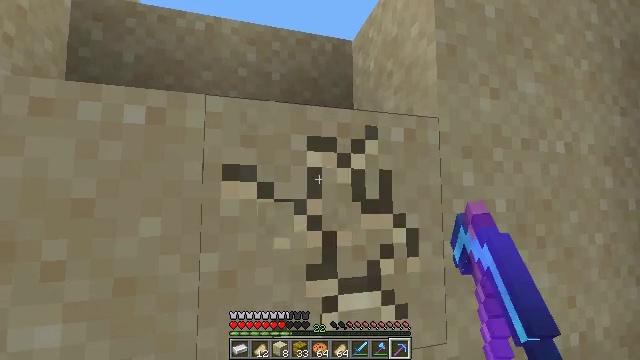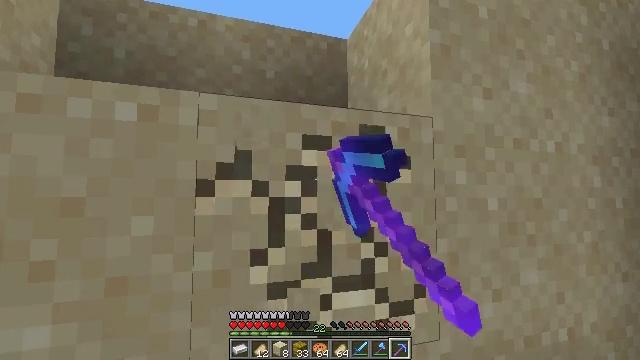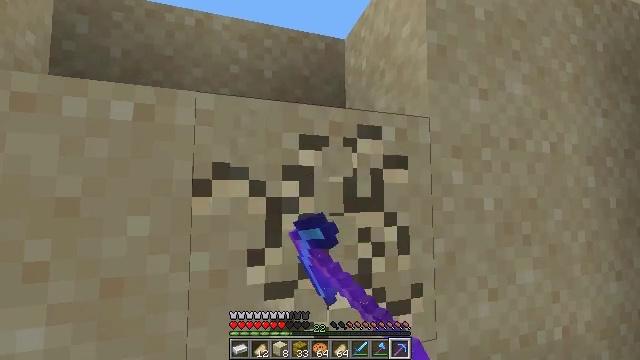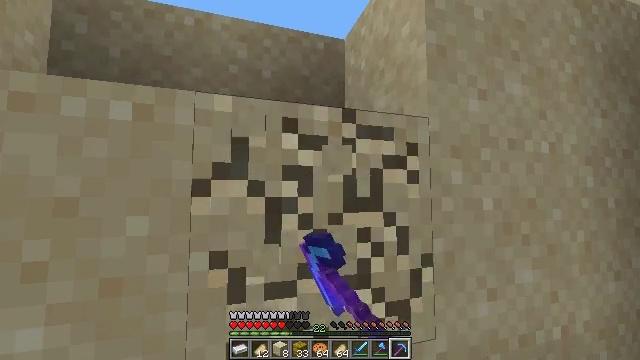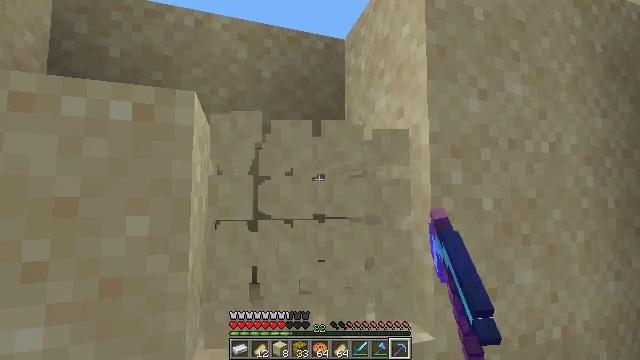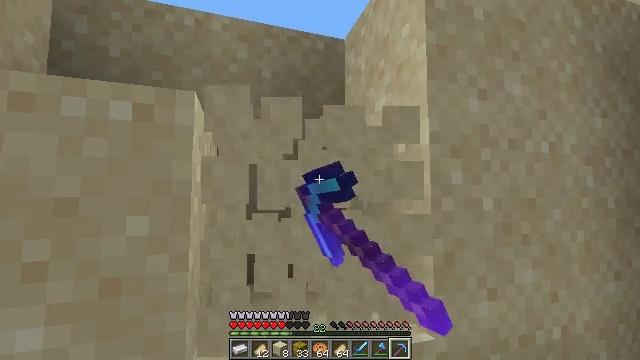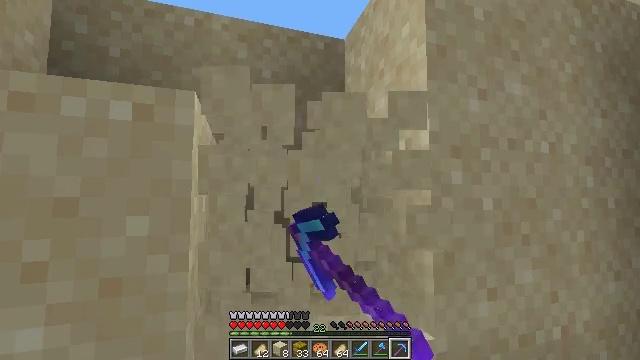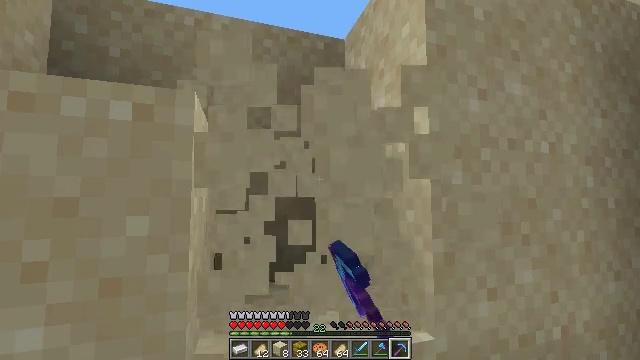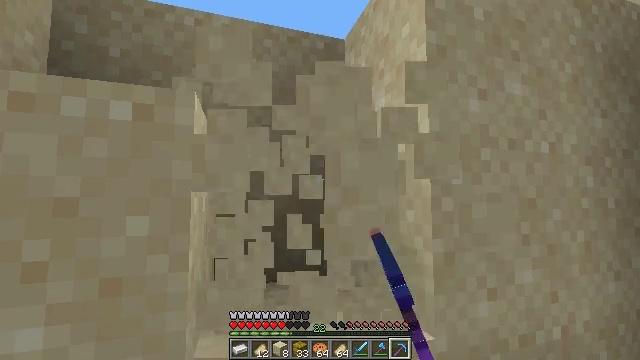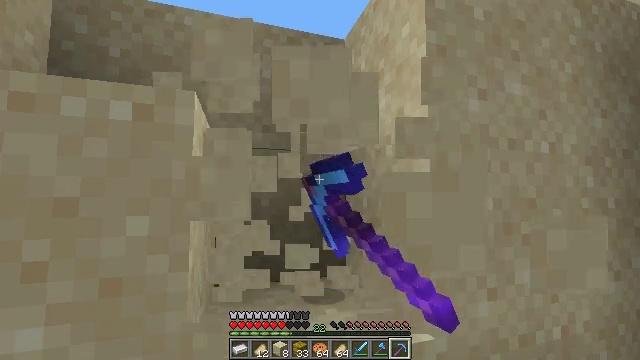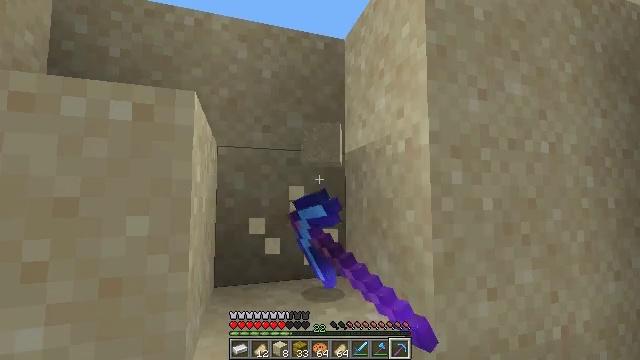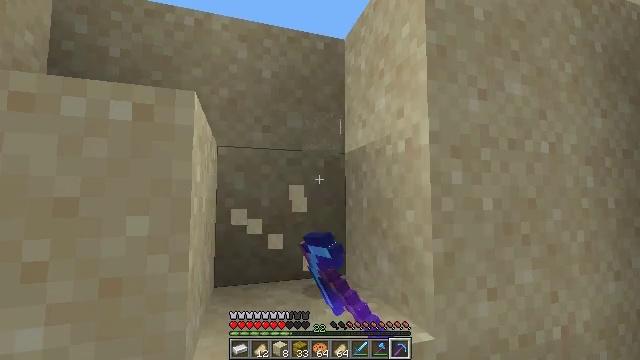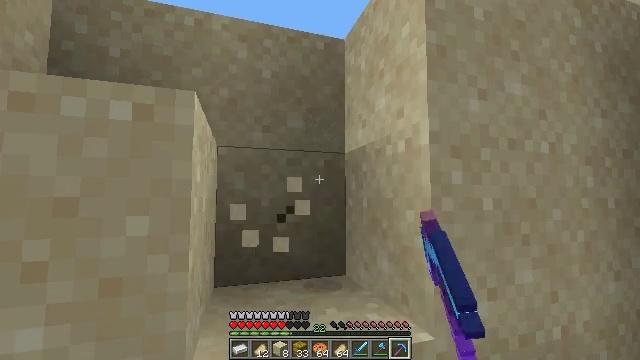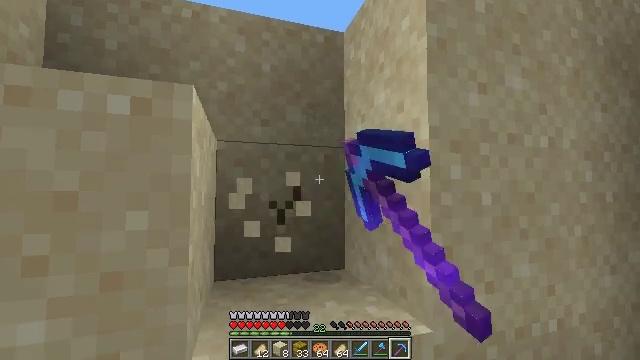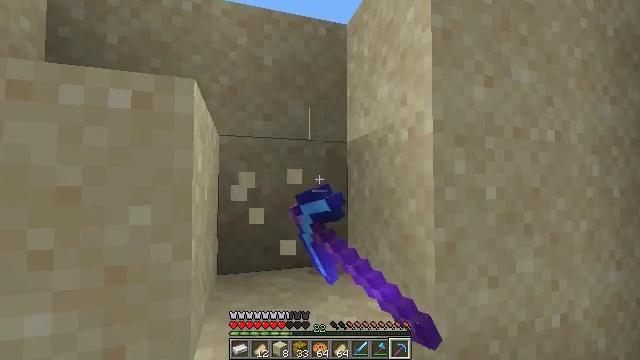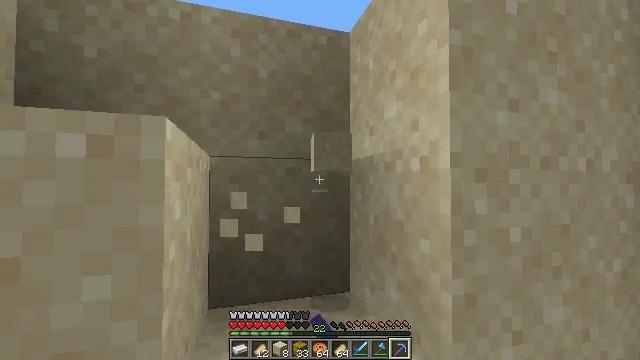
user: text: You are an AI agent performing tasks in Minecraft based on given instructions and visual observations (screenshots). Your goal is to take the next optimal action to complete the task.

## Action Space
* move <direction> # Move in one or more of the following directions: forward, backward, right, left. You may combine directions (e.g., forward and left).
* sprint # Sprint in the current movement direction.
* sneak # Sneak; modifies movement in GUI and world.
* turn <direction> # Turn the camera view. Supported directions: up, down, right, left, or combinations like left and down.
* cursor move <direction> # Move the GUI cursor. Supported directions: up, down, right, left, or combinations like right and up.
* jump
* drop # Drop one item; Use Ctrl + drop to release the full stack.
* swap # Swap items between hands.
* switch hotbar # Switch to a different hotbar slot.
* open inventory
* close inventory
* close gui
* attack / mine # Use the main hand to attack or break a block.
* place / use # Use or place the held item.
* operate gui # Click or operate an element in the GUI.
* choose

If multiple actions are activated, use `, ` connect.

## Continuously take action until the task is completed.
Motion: motion action
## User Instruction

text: Dig up some sand.
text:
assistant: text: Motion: turn right, attack / mine
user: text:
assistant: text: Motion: attack / mine
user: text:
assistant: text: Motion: attack / mine
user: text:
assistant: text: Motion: attack / mine
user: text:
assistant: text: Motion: attack / mine
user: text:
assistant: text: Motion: attack / mine
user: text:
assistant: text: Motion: attack / mine
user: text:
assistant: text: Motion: attack / mine
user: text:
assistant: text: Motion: attack / mine
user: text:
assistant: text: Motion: attack / mine
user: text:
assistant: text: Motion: attack / mine
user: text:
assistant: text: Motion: attack / mine
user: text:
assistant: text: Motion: turn down, attack / mine
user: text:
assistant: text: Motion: move forward, turn down
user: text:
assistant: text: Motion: move forward, jump
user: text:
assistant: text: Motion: move forward, turn left, jump
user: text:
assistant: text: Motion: move forward, turn left and down, jump
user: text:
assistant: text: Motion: move forward, turn left, jump
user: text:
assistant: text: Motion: move forward, turn left, jump
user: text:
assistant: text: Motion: move forward
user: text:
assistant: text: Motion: move forward
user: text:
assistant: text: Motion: move forward, attack / mine
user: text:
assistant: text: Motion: attack / mine
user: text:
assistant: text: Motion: turn left, attack / mine
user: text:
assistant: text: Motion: attack / mine
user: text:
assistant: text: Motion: attack / mine
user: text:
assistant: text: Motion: attack / mine
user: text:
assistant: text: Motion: attack / mine
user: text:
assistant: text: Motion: attack / mine
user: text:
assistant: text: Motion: attack / mine